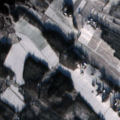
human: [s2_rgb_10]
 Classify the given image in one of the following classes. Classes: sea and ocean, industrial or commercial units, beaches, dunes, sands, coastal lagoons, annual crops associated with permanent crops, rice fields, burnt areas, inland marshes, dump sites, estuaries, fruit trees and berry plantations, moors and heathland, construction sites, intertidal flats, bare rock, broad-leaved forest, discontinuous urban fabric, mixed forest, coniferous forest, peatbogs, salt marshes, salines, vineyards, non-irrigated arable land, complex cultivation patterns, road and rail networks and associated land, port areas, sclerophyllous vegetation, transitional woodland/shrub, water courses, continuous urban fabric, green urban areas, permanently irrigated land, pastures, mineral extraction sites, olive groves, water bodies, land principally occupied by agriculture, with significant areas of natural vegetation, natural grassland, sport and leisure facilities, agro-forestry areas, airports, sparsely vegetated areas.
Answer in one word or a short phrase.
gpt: non-irrigated arable land, land principally occupied by agriculture, with significant areas of natural vegetation, mixed forest, inland marshes, water bodies